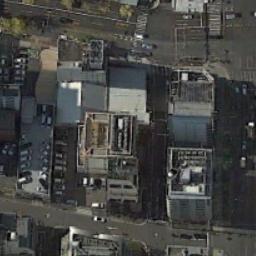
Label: commercial_area